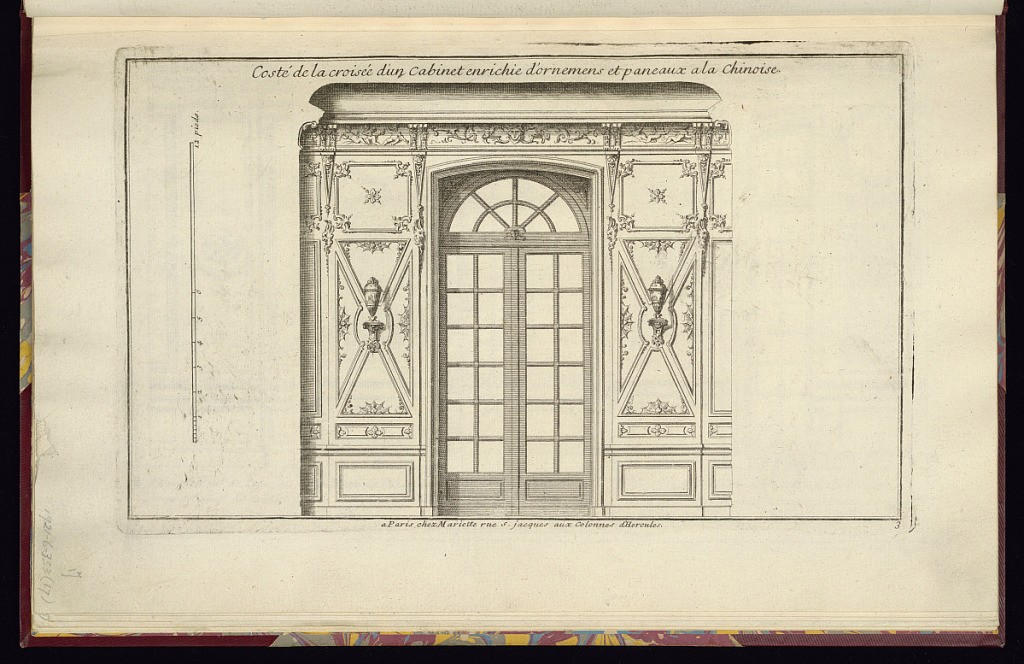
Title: Design for an Interior Wall Elevation
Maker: Jean Mariette, French, 1660–1742
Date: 1686–1740
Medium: Etching and engraving on laid paper
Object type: Print
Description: Design for an interior wall elevation featuring a set of arched double doors with glass panels, flanked by paneling. The paneling and cornice are decorated with chinoiserie (in the Chinese style) and grotesque motifs, with rosettes, fleurons, rinceaux, beading, scrolling leaves, masks, dragons, webbing, putti, terminal figures, and herms. The two panels flanking the doors feature central brackets with lidded vases displayed. A scale along the left side of the design. The plate is titled, signed, and numbered. The decoration is similar to another plate in this album - 1921-6-353-15.